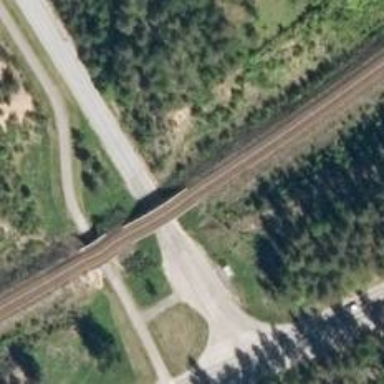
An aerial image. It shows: Bridge with electrified continuous railway track and contact line.